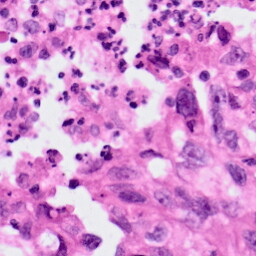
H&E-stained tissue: Lung